Question: I would like to plot a heatmap using gnuplot.
My data is (file.txt):
'''
5 0 <PHONE>
5 5 <PHONE>
5 10 0.322184913
5 20 <PHONE>
5 50 <PHONE>
10 0 <PHONE>
10 5 <PHONE>
10 10 <PHONE>
10 20 <PHONE>
10 50 <PHONE>
20 0 <PHONE>
20 5 <PHONE>
20 10 <PHONE>
20 20 0.412912733
20 50 <PHONE>
50 0 <PHONE>
50 5 <PHONE>
50 10 <PHONE>
50 20 <PHONE>
50 50 <PHONE>
100 0 <PHONE>
100 5 <PHONE>
100 10 <PHONE>
100 20 <PHONE>
100 50 <PHONE>
'''
When I type the below command
'''
plot "file.txt" using 1:2:3 w image
'''
It generates a heatmap. However, the grid does not exactly correspond to the data. There is a 5-by-5 grid but the axis labels of the grid cells do not correspond to the values in the first two columns of file. Also all the grid cells have equal sizes. However, they should be varying sizes.
Let me try to explain what I expect to have.
The plot below was generated with the following commands:
'''
set xrange [-10:110]
set yrange [-10:60]
plot "file.txt"
'''

Each "+" in this plot corresponds to a row of the first two columns (x and y) of the file. For each "+", in the third column there is a value (z). This z value is the result of the experiment for the parameter values x and y. I expect to see the z values as colored grid cells just around the "+" signs. That is, the gird cells' center should be these "+" signs. Naturally, the grid cells will be rectangles of different sizes. I hope I made it a little bit more clear.
Any help will be appreciated.
Ahmet
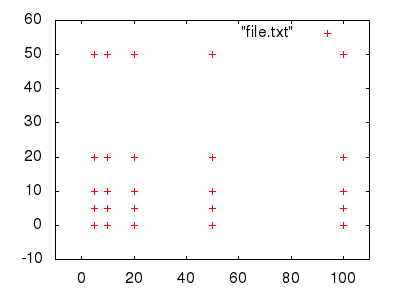
Answer: How about
'''
set pm3d map # depening on what you want
splot "file.txt" w pm3d
'''
for this to work you need to change your data file and add some newlines like this
'''
5 0 <PHONE>
5 5 <PHONE>
5 10 0.322184913
5 20 <PHONE>
5 50 <PHONE>
10 0 <PHONE>
10 5 <PHONE>
10 10 <PHONE>
10 20 <PHONE>
10 50 <PHONE>
20 0 <PHONE>
20 5 <PHONE>
20 10 <PHONE>
20 20 0.412912733
20 50 <PHONE>
50 0 <PHONE>
50 5 <PHONE>
50 10 <PHONE>
50 20 <PHONE>
50 50 <PHONE>
100 0 <PHONE>
100 5 <PHONE>
100 10 <PHONE>
100 20 <PHONE>
100 50 <PHONE>
'''
Or you could just change the plot you made to inlcude color according to the z values. Something like this?
'''
set xrange [-10:110]
set yrange [-10:60]
plot "file.txt" u 1:2:3 w p pt 7 ps 4 palette
'''
Here you could play with the pt too.